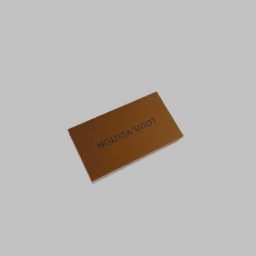
Label: decoration